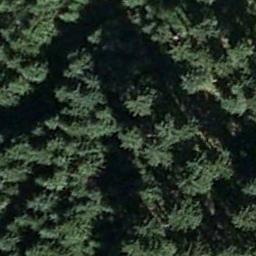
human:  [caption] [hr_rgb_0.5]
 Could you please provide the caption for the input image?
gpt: Many green trees are in a forest .

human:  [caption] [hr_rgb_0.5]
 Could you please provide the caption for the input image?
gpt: The forest is full of moss green trees .

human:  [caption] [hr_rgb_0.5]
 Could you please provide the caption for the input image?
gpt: The forest was flooded .

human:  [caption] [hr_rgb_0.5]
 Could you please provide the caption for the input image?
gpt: The forest has a lot of green trees .

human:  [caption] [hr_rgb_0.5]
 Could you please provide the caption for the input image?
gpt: A forest with many sea-green trees .